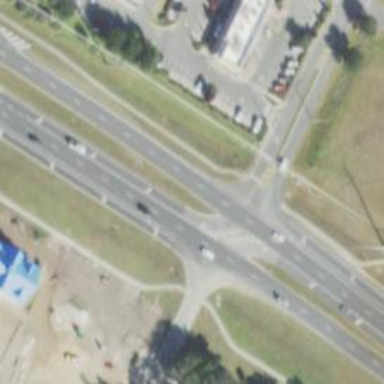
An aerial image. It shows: Trunk link highway.